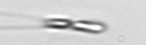
Label: Chaetoceros_subtilis